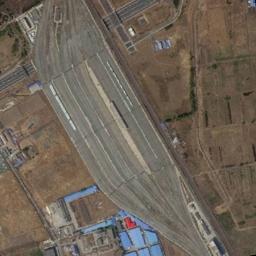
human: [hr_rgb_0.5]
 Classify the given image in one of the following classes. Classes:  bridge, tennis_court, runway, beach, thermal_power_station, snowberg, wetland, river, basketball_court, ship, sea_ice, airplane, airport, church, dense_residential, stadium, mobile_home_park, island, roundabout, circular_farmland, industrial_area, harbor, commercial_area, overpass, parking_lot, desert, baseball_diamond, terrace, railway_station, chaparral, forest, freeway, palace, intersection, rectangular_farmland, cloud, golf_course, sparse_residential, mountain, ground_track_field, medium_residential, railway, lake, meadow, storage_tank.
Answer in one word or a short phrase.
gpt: railway_station